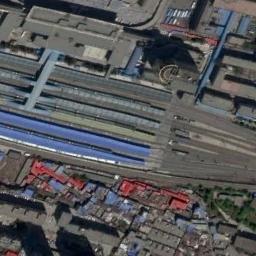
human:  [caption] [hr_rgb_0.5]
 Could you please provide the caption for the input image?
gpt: There are many buildings of different shapes and sizes beside the railway station .

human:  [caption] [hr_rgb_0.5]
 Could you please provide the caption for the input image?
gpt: The railway station is next to some buildings and trees .

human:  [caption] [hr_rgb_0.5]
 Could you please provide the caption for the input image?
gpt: The railway station has lots of railways and some buildings and lots of other buildings are next to the railway station .

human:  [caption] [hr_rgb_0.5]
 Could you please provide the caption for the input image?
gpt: There is a fully equipped railway station in the city .

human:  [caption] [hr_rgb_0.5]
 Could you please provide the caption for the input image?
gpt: There are some buildings around the blue railway station .